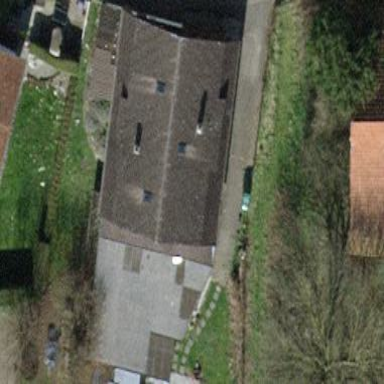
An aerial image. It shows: Detached building with gambrel roof shape.